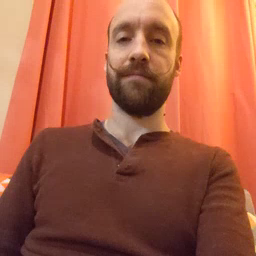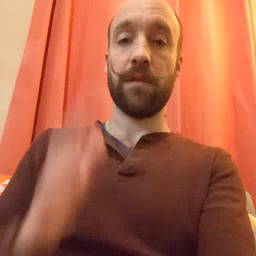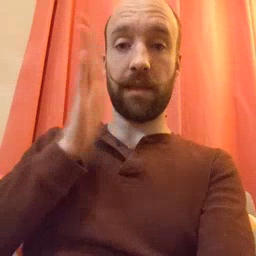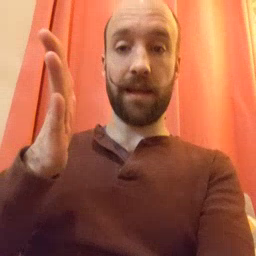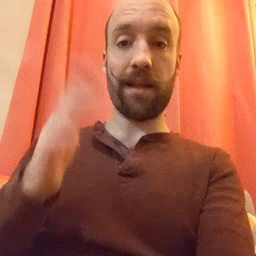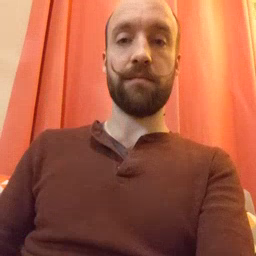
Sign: will